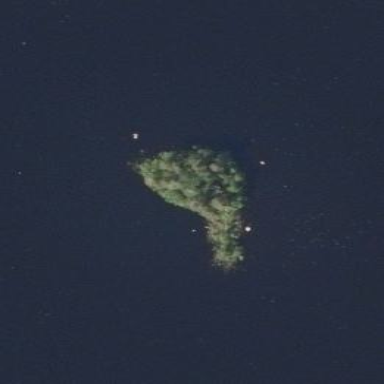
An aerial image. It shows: Islet.